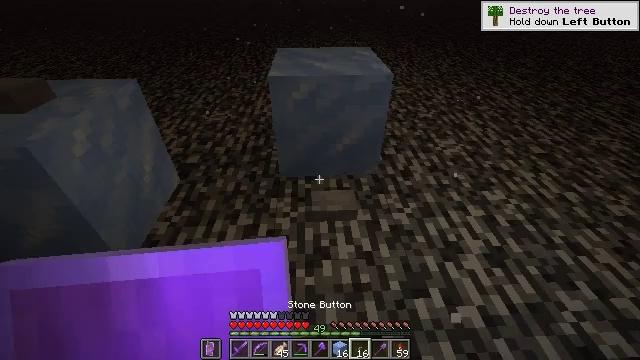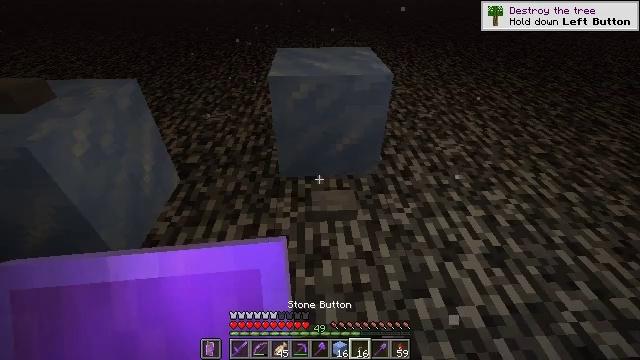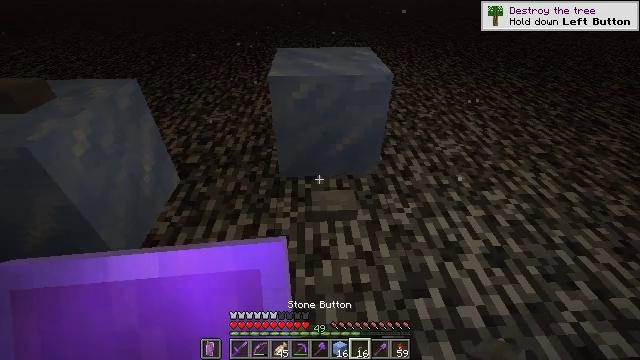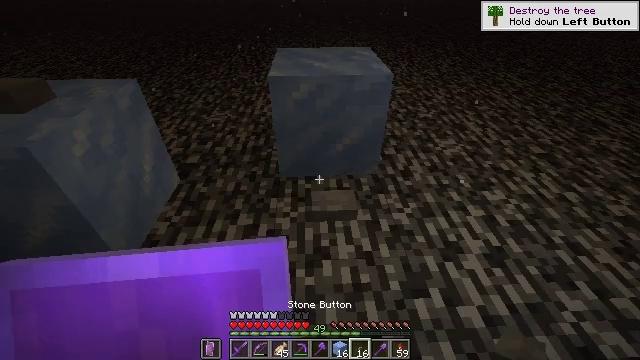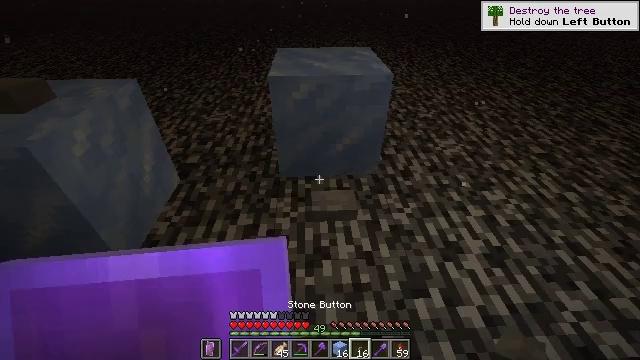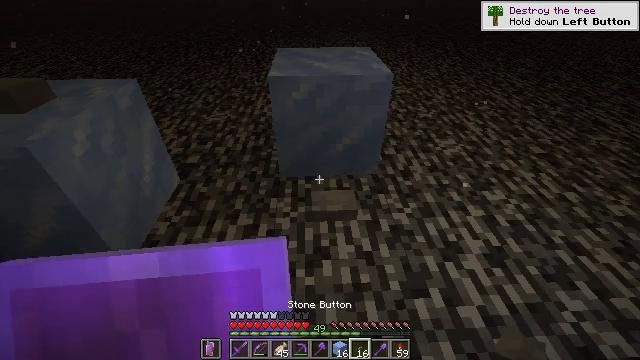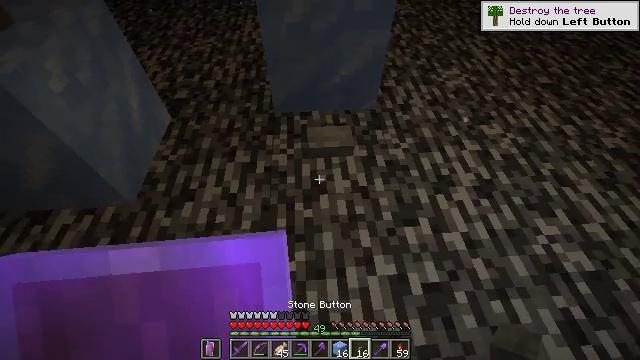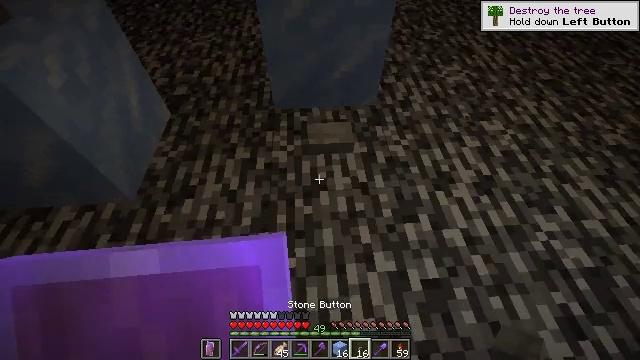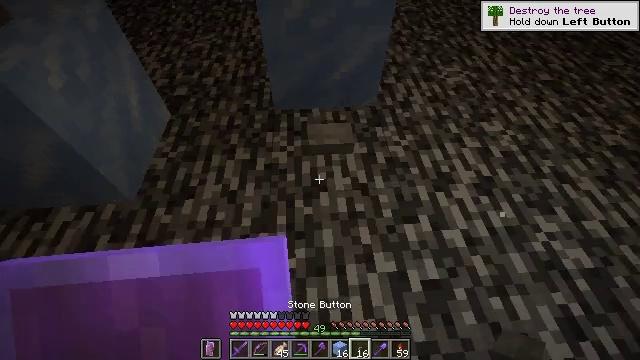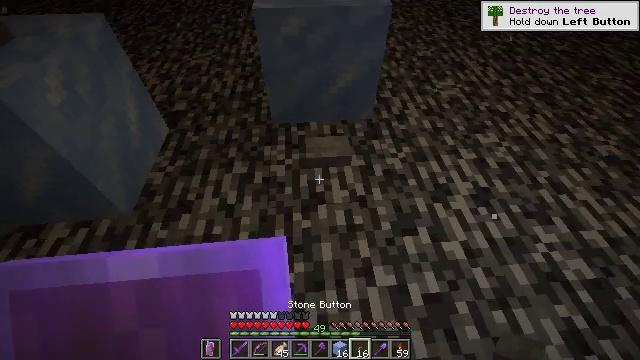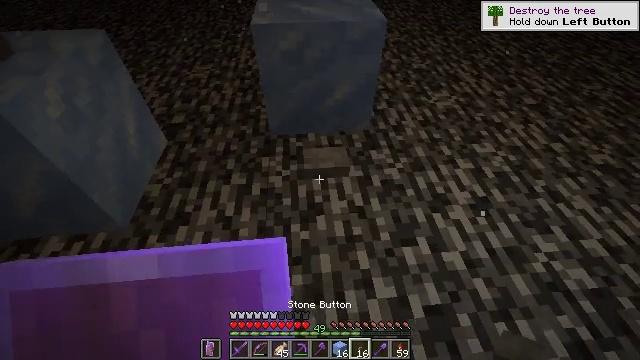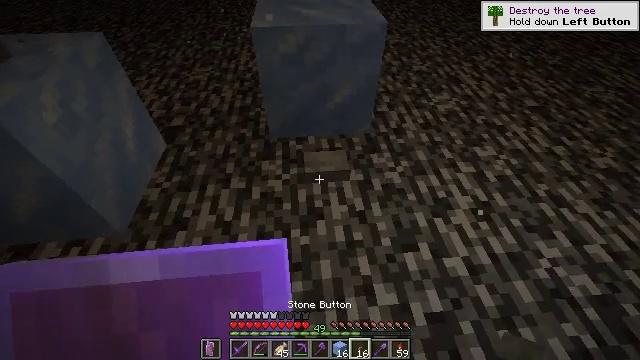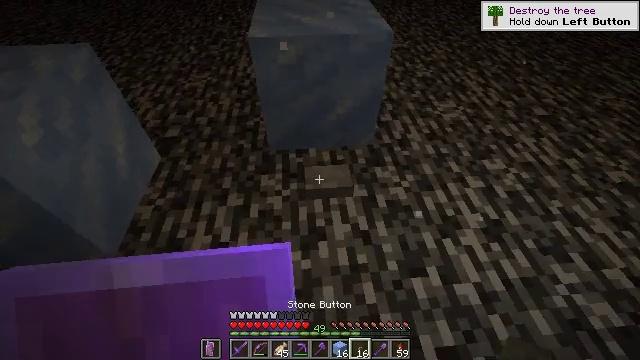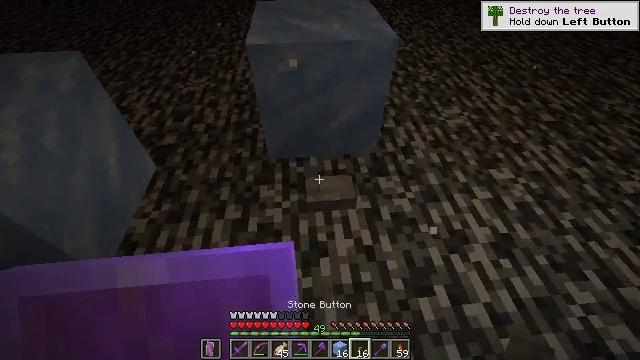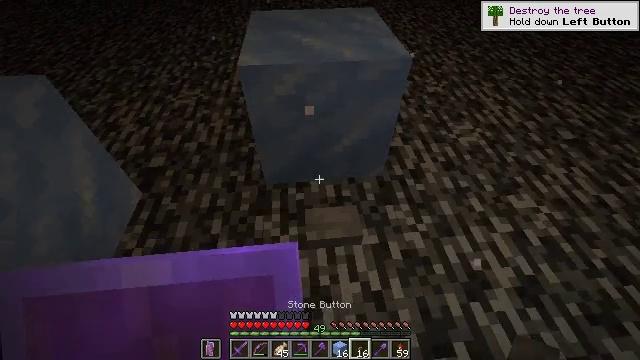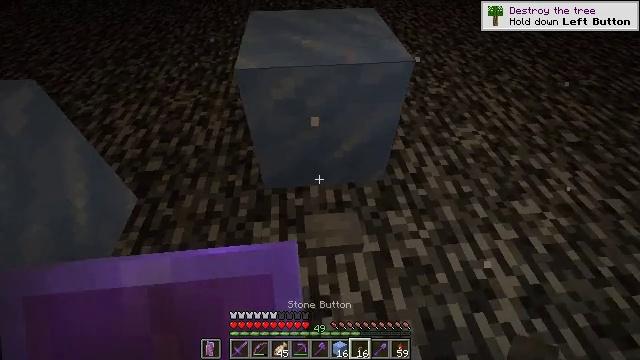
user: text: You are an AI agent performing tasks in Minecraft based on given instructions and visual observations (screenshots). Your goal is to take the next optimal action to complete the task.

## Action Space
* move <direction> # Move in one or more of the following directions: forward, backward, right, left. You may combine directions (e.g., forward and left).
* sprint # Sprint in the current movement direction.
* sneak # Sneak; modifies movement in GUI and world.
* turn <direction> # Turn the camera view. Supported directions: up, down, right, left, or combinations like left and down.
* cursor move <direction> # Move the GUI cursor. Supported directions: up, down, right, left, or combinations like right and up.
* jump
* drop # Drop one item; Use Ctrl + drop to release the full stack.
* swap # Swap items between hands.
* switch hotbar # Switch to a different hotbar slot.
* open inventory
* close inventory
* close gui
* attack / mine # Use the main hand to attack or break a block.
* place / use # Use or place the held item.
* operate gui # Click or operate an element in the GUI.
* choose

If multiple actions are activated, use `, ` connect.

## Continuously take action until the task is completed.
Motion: motion action
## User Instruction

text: Mine the stone button for reuse.
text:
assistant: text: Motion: no_op
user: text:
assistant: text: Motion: no_op
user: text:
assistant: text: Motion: no_op
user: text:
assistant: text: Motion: no_op
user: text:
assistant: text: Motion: no_op
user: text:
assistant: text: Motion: turn right and down
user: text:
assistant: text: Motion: no_op
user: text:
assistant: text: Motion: no_op
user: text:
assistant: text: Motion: turn up
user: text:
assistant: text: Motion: turn up
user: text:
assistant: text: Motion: move forward
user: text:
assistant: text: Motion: move forward
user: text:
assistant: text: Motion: move forward
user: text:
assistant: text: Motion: move forward
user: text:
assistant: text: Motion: no_op
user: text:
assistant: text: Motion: no_op
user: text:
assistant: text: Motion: no_op
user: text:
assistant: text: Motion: sneak
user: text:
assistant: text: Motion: sneak
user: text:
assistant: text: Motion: sneak
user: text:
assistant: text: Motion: sneak
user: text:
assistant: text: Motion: sneak
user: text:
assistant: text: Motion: sneak
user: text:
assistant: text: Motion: sneak
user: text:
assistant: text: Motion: sneak
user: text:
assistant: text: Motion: sneak
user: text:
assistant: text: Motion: sneak
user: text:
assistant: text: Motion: sneak
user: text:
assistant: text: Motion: sneak
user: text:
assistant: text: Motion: sneak, turn down